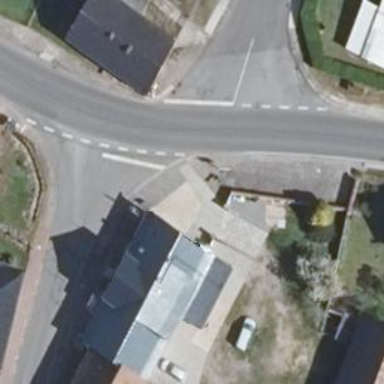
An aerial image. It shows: Grey pub with gabled roof.